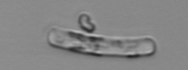
Label: Guinardia_striata